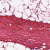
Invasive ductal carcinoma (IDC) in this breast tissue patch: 0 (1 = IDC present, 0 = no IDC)